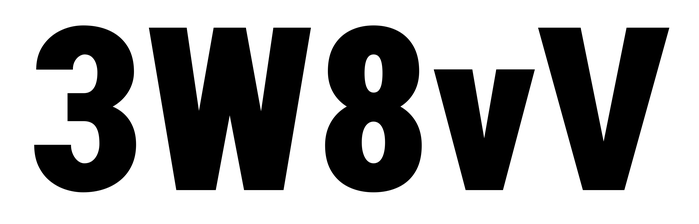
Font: Roboto_Condensed_Black